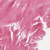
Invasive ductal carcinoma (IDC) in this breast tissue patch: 0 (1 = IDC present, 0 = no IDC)